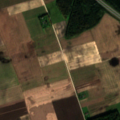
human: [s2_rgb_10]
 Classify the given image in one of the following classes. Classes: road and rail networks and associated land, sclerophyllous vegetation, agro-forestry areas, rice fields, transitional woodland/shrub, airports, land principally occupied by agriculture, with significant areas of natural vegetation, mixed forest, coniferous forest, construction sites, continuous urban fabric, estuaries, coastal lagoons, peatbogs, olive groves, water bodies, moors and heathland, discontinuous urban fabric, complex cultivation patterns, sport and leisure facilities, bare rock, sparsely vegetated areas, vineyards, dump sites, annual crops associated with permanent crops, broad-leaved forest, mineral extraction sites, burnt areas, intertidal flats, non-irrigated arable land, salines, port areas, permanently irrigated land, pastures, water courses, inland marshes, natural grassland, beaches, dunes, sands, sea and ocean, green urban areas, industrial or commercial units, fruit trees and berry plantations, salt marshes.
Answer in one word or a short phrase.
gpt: non-irrigated arable land, complex cultivation patterns, mixed forest